高一 · 代数
下列程序输出的结果是

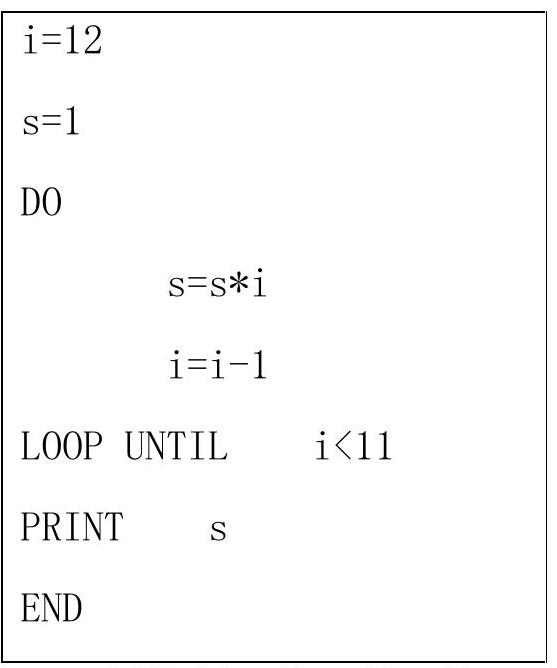
答案: 132.
解析: 解析》先执行一次循环体, 当条件不符合时继续执行循环体, 当条件符合时退出循环.

第 1 次, $s=12, i=11$, 不符合条件;

第 2 次, $s=132, i=10$, 符合条件, 跳出循环.

故答案为: 132.